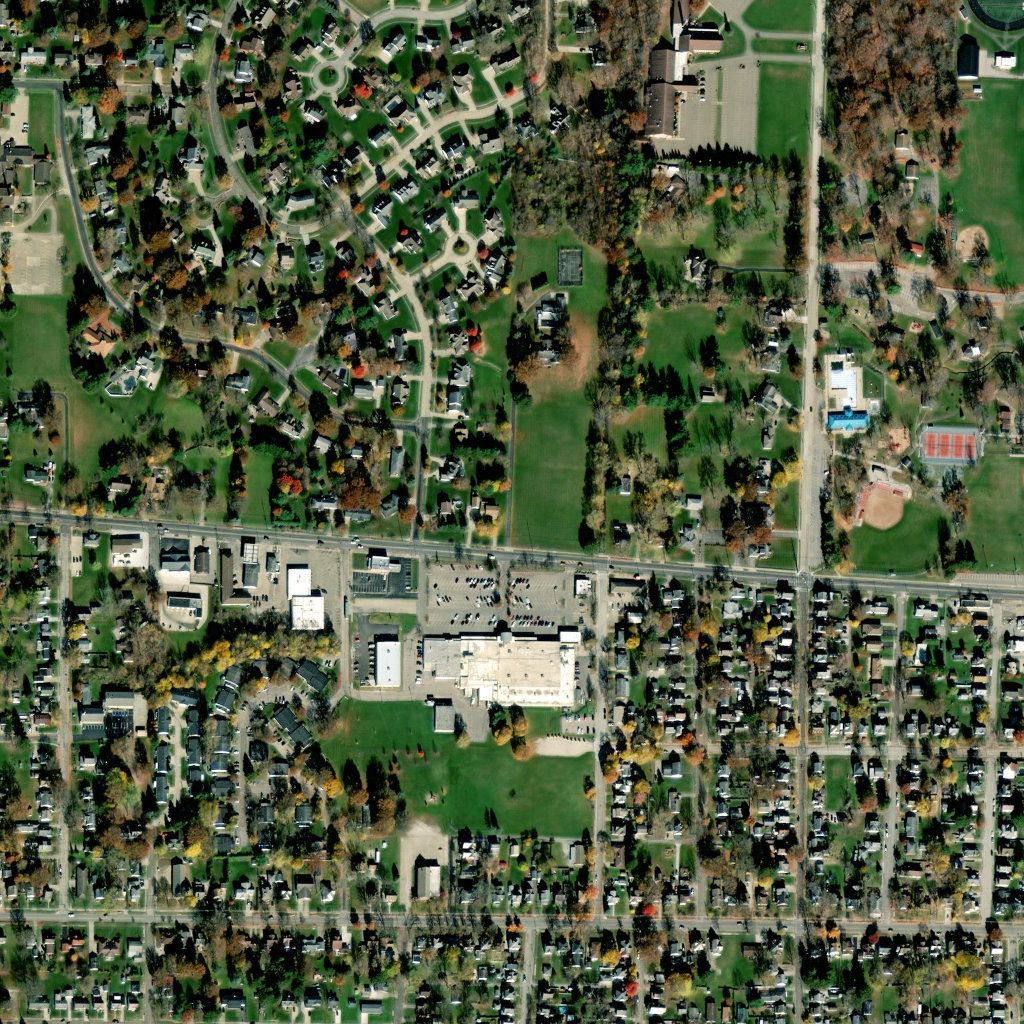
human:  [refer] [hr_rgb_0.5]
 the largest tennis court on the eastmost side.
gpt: <box>[[90, 41, 95, 45, 0]]</box>